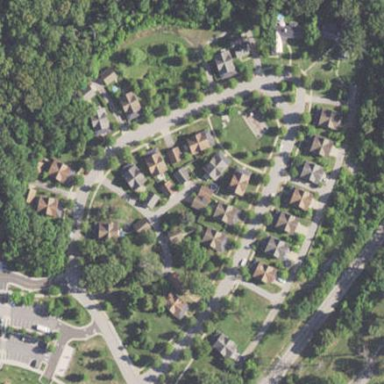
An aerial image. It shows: Residential neighbourhood.